Question: Here is the layout:

Here is the code:
'''
#base.html
<!DOCTYPE html PUBLIC "-//W3C//DTD XHTML 1.0 Transitional//EN" "http://www.w3.org/TR/xhtml1/DTD/xhtml1-transitional.dtd">
<html xmlns="http://www.w3.org/1999/xhtml">
<head>
<title>{% block title %}{% endblock %}</title>
</head>
<body>
<div id="content">
<div id="l_col">
{% block left %}{% endblock %}
</div>
<div id="r_col">
{% block right %}{% endblock %}
</div>
</div>
</body>
</html>
#views.py
def list( request ):
vars = RequestContext( request, {
'news': News.objects.all(),
'top_news': News.news_manager.get_top_news()
} )
return render_to_response( 'news/list.html', vars )
def view( request, id ):
vars = RequestContext( request, {
'news': News.objects.filter( id = id ),
'top_news': News.news_manager.get_top_news()
} )
return render_to_response( 'news/view.html', vars )
#news/list.html and news/view.html
{% extends 'base.html' %}
{% block left %}
<!-- loop for news -->
{% endblock %}
{% block right %}
<!-- loop for top news -->
{% endblock %}
'''
As you see variable 'top_news' repeats in methods: 'list', 'view' and in 2 templates same loop for top news
How to eliminate this duplication of code ?
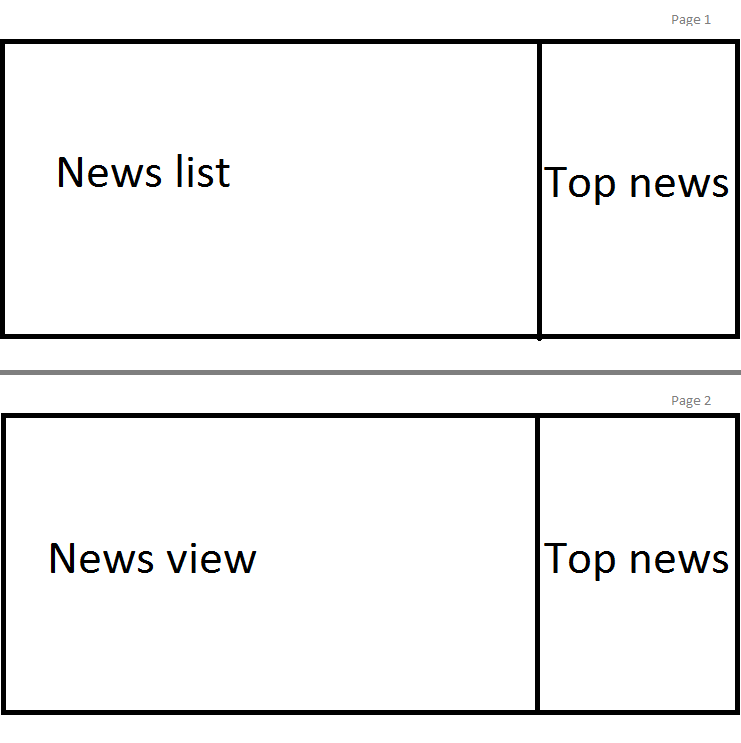
Answer: I'd write a template_tag, that would handle the top_news. Than you won't have to pass them in the views, but include it everywhere you need it in the templates.
<URL> might be the best choice.